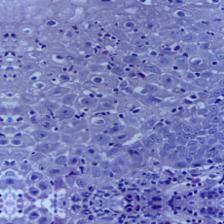
Diagnosis: OSCC